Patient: sex F, age 44
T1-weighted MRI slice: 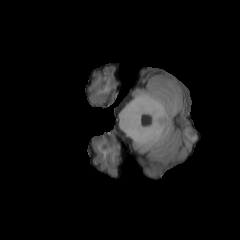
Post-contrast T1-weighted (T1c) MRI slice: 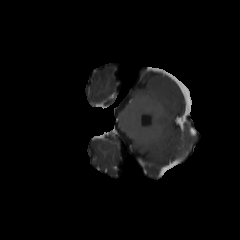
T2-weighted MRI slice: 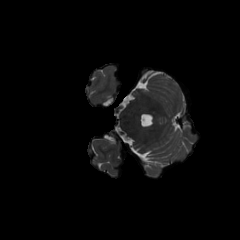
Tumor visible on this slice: no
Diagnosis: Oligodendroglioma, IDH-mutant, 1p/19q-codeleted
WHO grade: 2